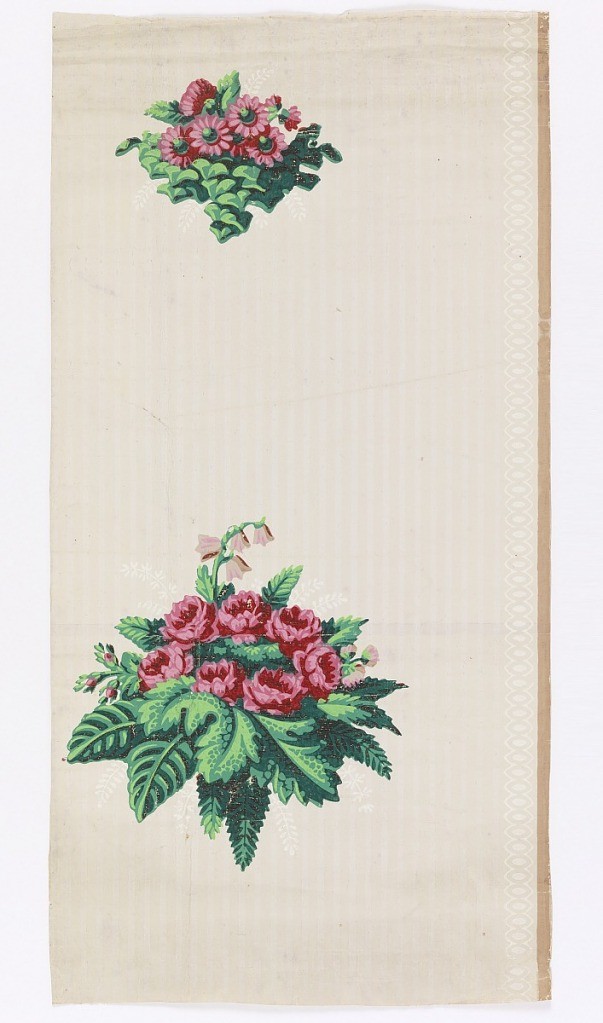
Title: Sidewall and border
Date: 1810–30
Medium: Block-printed on paper
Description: a) Different size floral bouquets with various types of flowers and leaves on a striped taupe background.  Circular motif on edge.  Shades of red, shades of green, taupe, and white.
b) Bases of Corinthian-like style columns connect by stylized floral swags and fabric.  Shades of red, shades of green, taupe, and white.